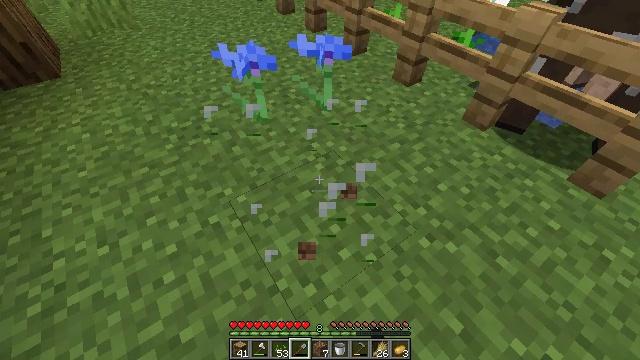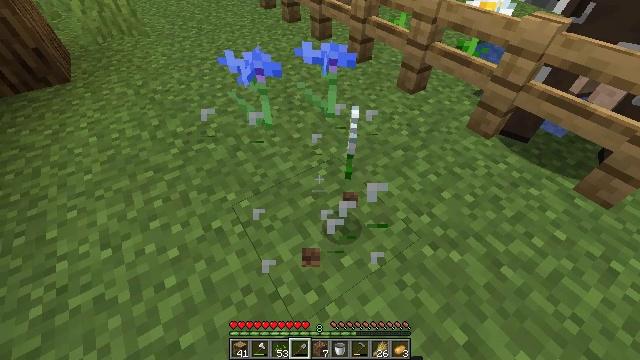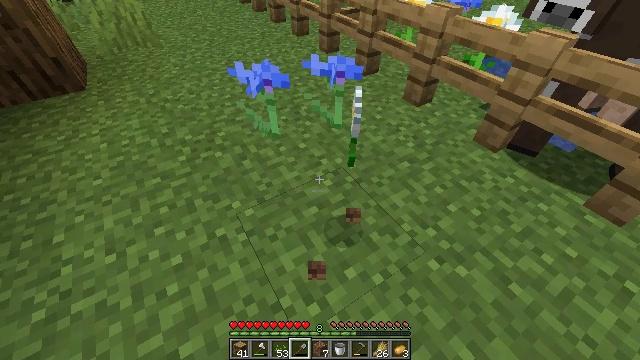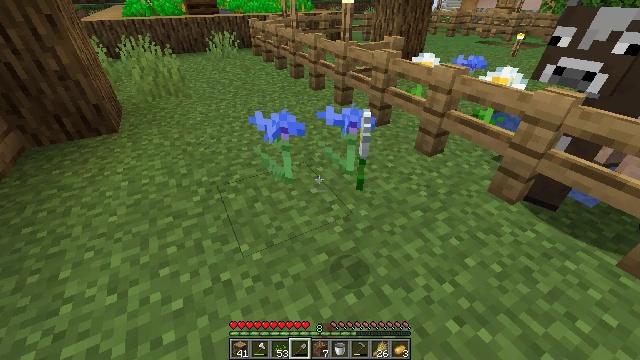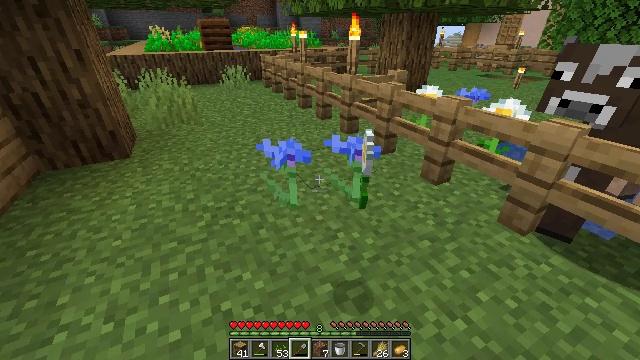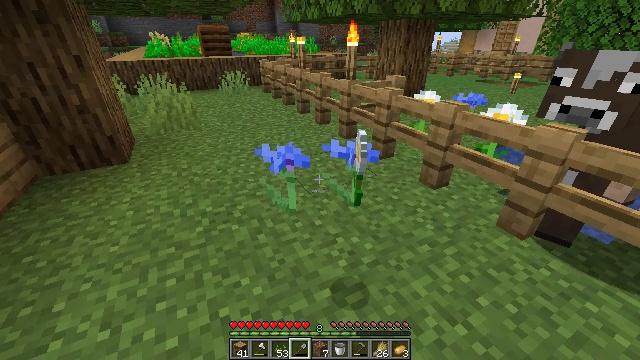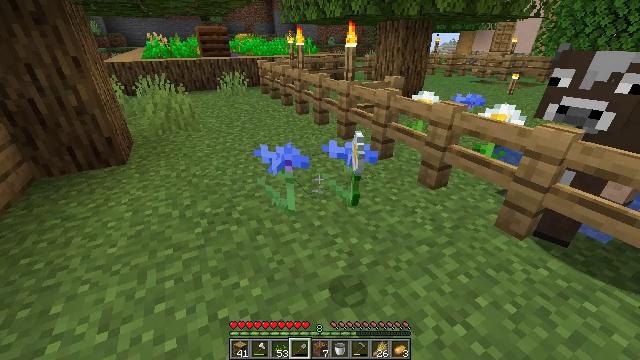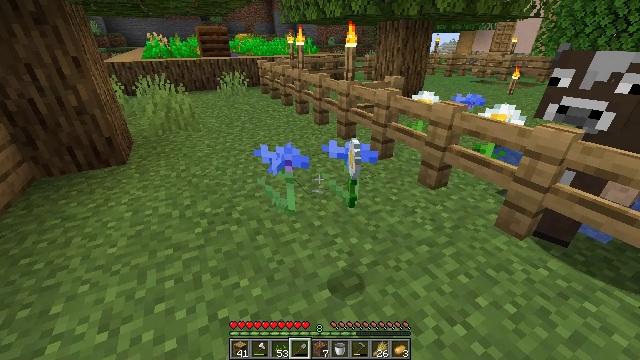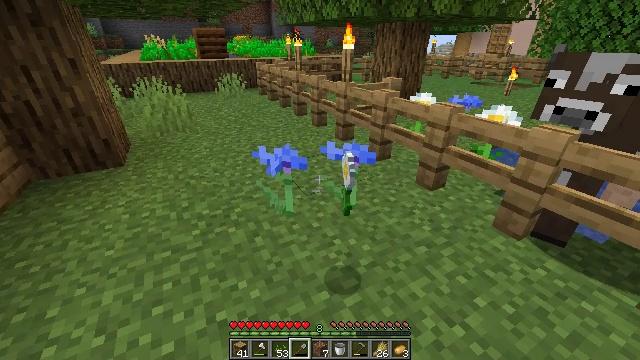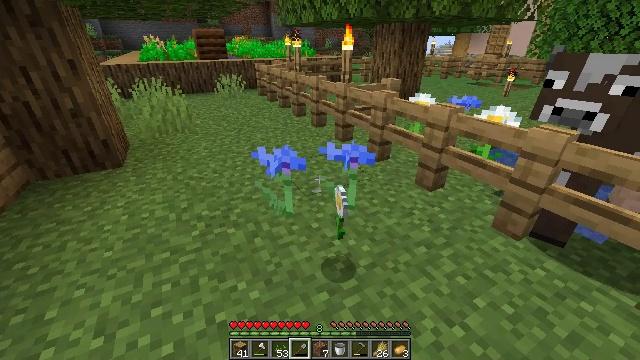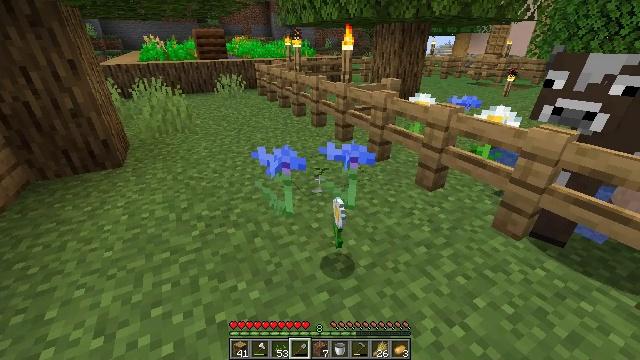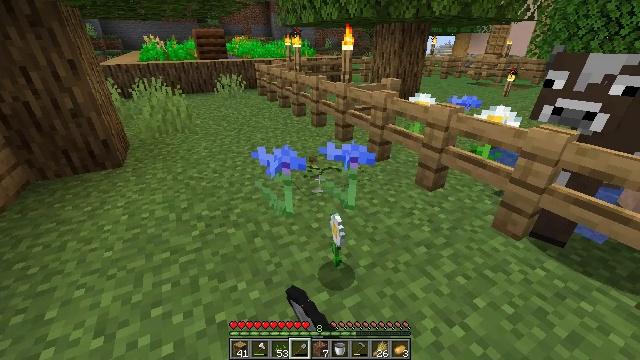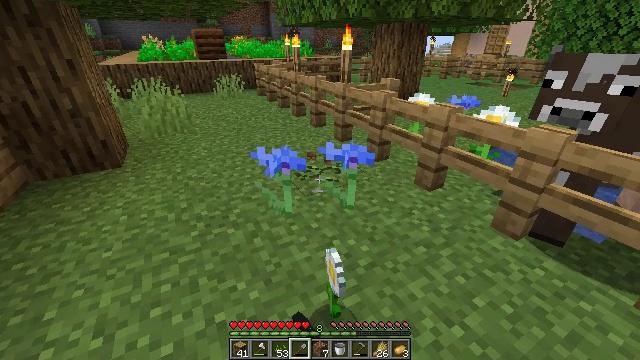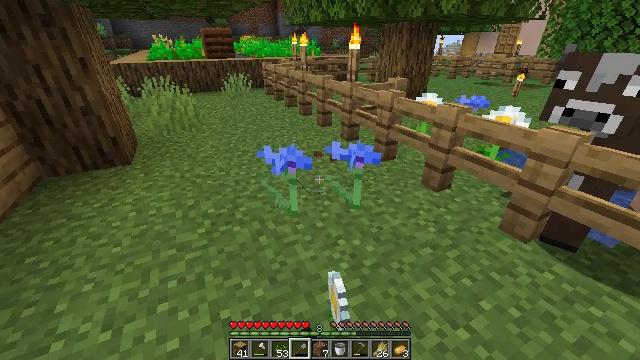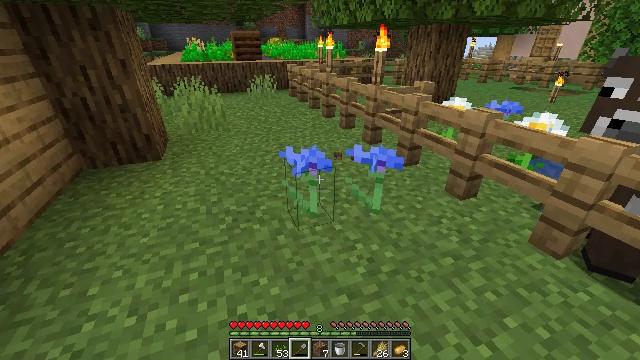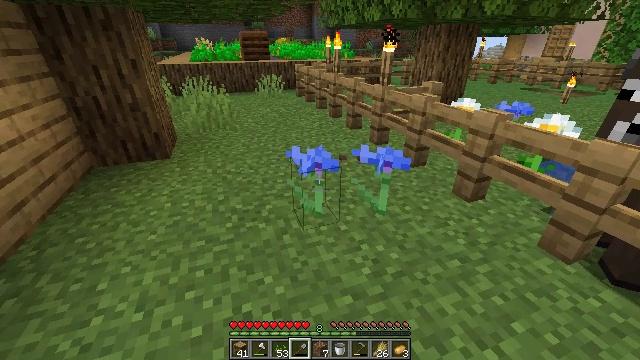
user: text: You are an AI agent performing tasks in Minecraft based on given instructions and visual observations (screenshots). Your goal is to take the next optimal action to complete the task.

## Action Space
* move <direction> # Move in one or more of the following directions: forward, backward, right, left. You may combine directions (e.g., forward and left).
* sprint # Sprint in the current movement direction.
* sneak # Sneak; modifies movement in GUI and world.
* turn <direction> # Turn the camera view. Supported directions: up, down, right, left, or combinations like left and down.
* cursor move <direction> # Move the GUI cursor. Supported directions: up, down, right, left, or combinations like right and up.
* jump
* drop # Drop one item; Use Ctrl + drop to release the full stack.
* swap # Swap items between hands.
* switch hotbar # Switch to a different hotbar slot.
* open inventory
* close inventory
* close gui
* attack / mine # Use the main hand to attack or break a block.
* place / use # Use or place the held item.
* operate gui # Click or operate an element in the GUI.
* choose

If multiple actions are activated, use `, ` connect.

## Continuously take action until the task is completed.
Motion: motion action
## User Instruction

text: Gather a cornflower for decorations.
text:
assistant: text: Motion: turn left and up
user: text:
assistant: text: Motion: turn left and up
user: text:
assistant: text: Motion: turn left and up
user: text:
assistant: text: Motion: turn left and up
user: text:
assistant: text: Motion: turn up
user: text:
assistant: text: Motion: no_op
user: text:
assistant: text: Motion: no_op
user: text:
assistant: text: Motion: no_op
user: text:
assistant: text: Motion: no_op
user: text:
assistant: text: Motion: attack / mine
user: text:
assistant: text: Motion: attack / mine
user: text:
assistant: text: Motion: attack / mine
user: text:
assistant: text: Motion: turn left
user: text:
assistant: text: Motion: turn left
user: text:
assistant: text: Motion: turn left
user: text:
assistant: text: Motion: no_op
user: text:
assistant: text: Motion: no_op
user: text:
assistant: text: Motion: no_op
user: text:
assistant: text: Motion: no_op
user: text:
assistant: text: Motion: no_op
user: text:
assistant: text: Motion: attack / mine
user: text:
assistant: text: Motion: attack / mine
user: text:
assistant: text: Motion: attack / mine
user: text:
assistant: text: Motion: no_op
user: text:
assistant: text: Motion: turn right
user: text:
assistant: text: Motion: turn right
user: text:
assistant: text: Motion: turn right
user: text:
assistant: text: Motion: turn right
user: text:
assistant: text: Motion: no_op
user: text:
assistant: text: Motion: no_op